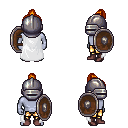
a pixel art fantasy rpg character, male body template, dark elf, purple skin, white cape, gold greaves, light blonde short topknot hairstyle, metal helm, maroon shoes, shield, four views (front, back, left, right), 2x2 character sprite sheet, small pixel art, hard edges, no anti-aliasing